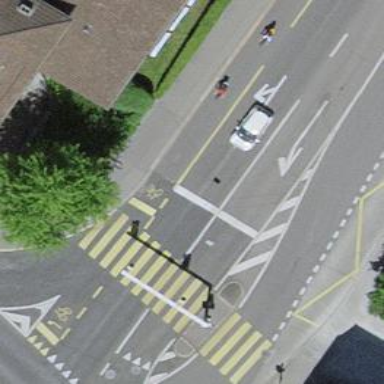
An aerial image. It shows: Secondary road with asphalt surface. There is separate sidewalk and shared cycle lane.